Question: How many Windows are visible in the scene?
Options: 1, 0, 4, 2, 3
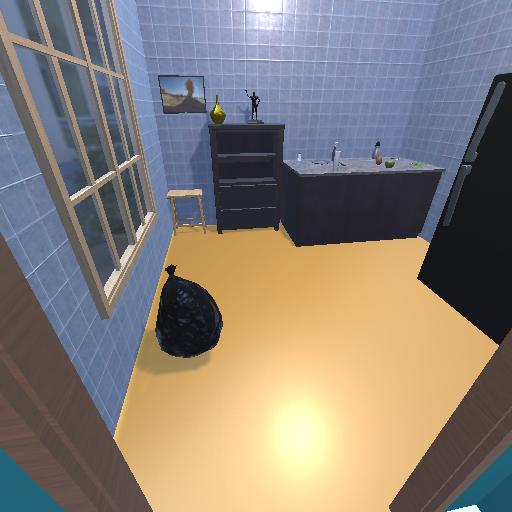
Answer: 1